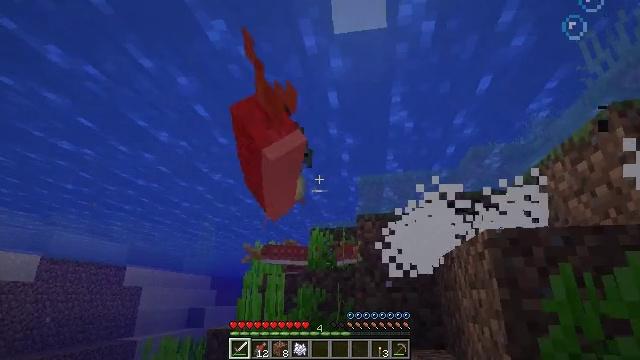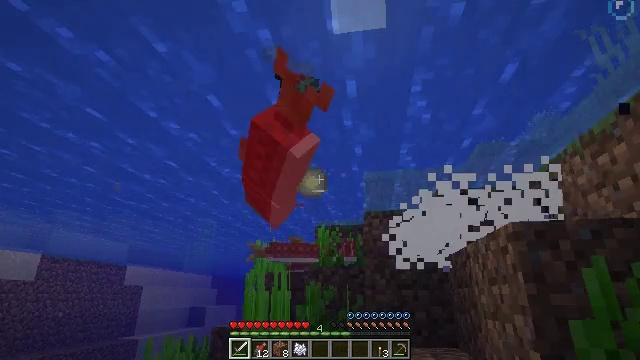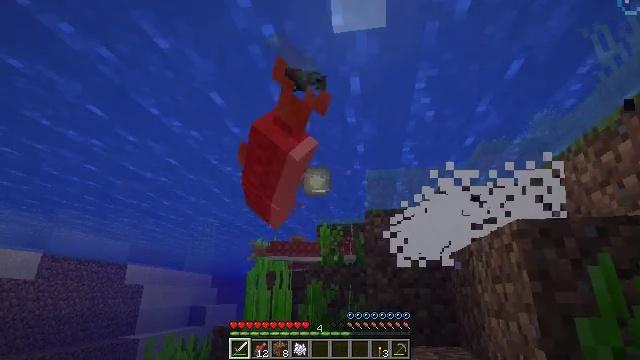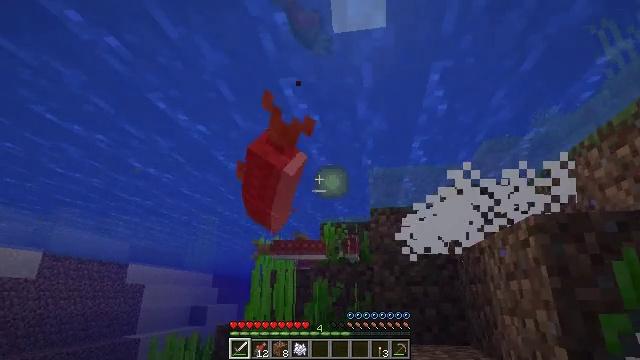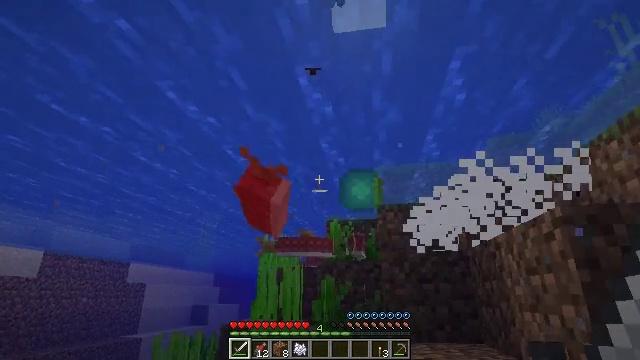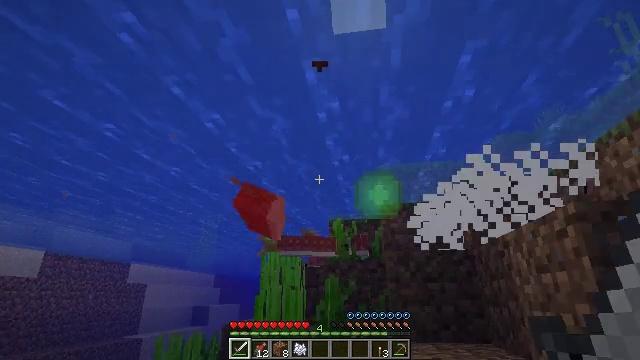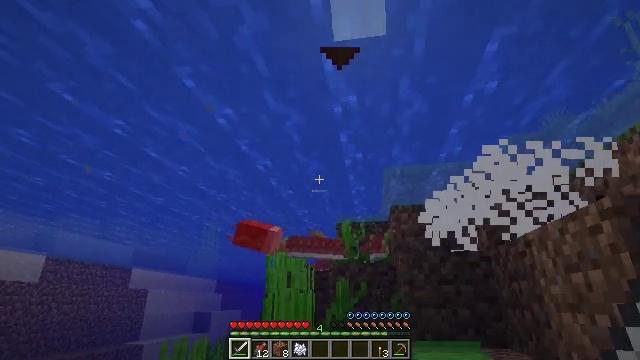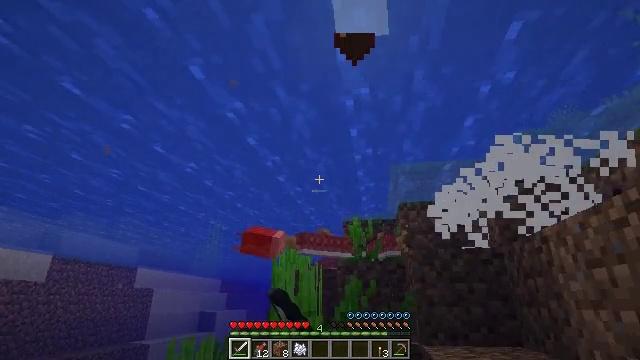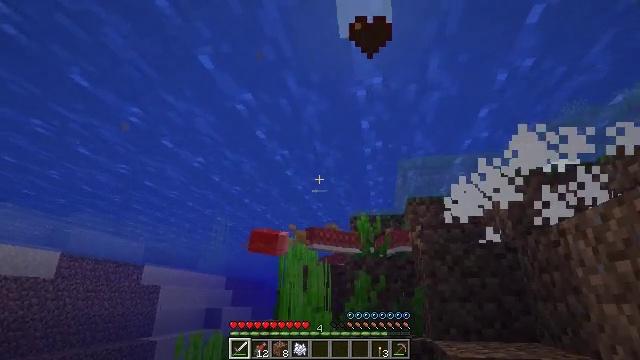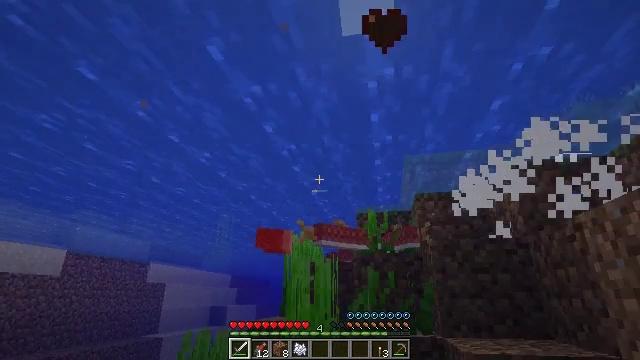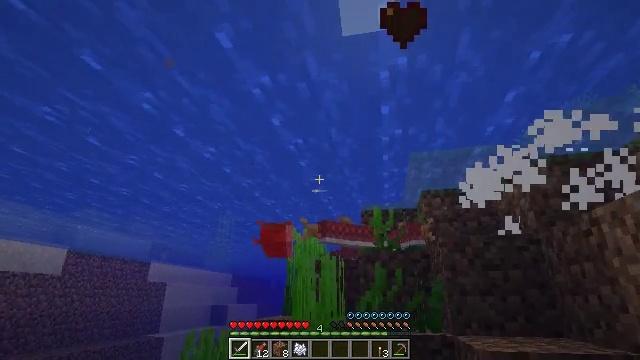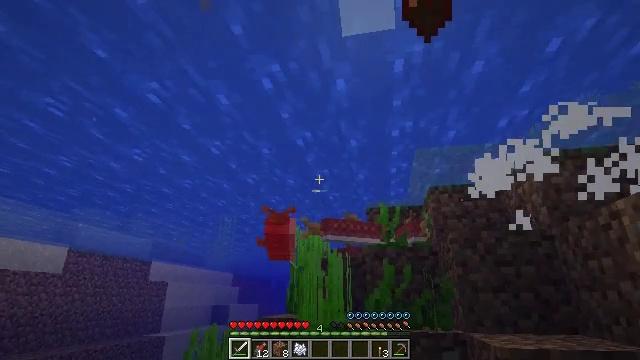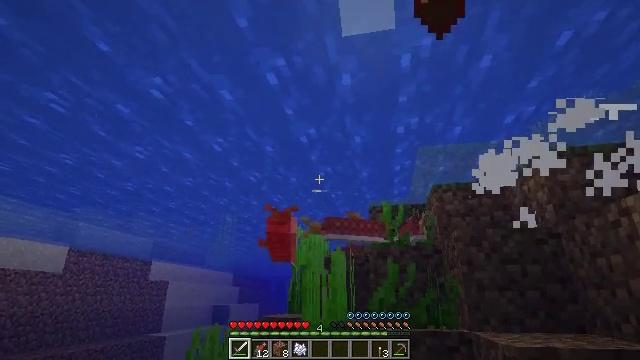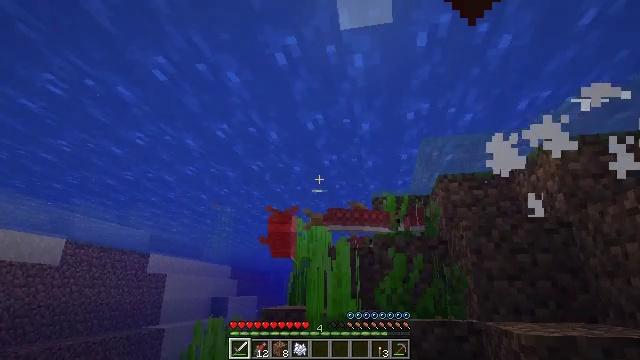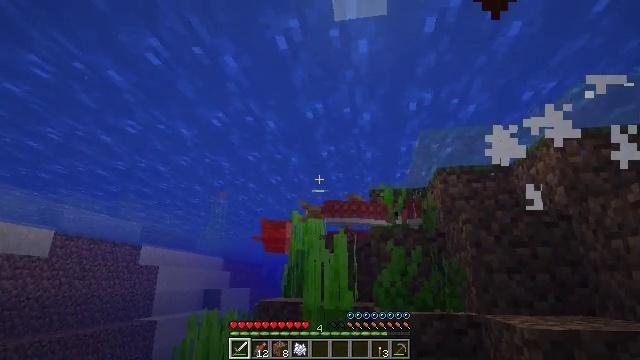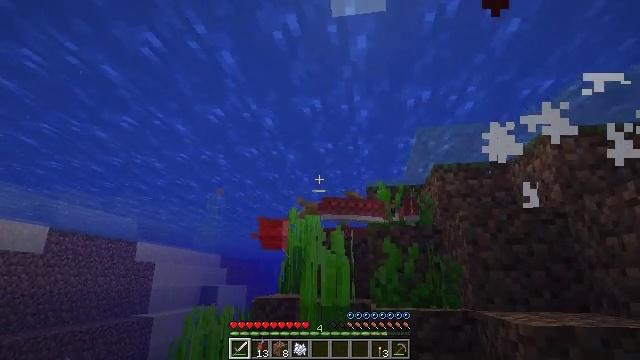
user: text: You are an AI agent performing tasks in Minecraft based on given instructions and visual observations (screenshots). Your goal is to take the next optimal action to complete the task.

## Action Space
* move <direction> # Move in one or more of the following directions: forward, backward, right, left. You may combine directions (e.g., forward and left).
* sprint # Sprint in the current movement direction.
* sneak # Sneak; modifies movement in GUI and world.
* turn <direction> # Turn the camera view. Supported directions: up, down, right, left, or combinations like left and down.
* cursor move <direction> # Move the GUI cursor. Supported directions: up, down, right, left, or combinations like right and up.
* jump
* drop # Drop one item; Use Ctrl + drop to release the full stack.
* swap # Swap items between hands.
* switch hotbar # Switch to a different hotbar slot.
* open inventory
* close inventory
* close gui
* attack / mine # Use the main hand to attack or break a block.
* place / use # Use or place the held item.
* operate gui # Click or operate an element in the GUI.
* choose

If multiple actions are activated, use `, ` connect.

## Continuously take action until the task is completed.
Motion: motion action
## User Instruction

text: Hunt fish.
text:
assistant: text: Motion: move forward and move left
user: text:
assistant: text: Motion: move forward and move left
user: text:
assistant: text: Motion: move forward and move left
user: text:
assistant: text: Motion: move forward and move left
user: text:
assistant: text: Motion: move forward and move left
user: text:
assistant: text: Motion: move forward and move left, turn up, attack / mine
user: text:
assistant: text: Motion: move forward and move left, attack / mine
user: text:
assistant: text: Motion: move forward and move left, attack / mine
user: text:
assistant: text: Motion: move forward and move left
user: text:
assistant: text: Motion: move forward and move left
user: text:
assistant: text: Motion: move forward and move left
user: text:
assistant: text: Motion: move forward and move left
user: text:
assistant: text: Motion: move forward and move left, turn down
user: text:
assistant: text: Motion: move forward, turn right and down, jump
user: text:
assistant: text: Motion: move forward, jump
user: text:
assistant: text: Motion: move forward, jump
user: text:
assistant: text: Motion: move forward and move right, jump
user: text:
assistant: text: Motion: move forward and move right, jump
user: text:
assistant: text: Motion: move forward and move right, turn down
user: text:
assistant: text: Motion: move forward and move right
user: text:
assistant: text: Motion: move forward and move right
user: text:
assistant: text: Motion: move forward and move right, sprint
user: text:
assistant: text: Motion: move forward and move right, sprint
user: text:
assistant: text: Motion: move forward and move right, sprint
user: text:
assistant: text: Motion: move forward and move right, sprint, turn left
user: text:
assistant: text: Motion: move forward and move right, sprint
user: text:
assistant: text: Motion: move forward and move right, sprint, turn left
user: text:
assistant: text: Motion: move forward and move right, turn left and down
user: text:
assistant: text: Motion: move forward and move right, turn left and down
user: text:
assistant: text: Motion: move forward